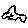
Label: car